高一 · 代数
函数 $y=\frac{x a^{x}}{|x|}(0<a<1)$ 的图象的大致形状是( )
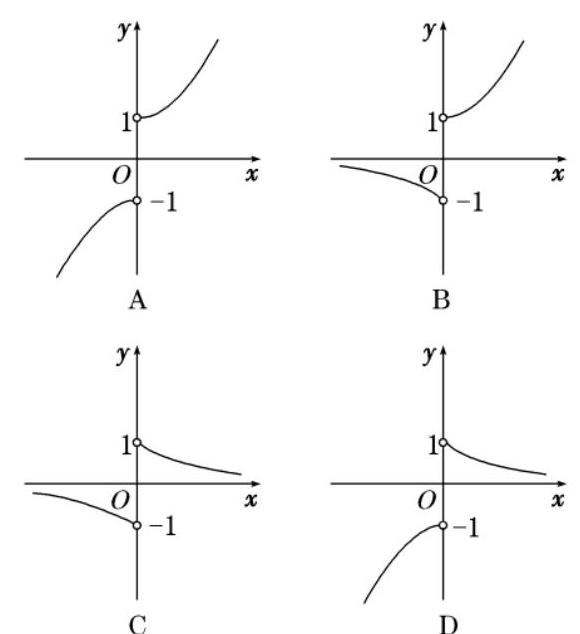

答案: D
解析: 当 $x>0$ 时, $y=a^{x}(0<a<1)$, 故去掉 $\mathrm{A} 、 \mathrm{~B}$, 当 $x<0$ 时, $y=-a^{x}$, 与 $y=a^{x}(0<a<1, x<0)$的图象关于 $x$ 轴对称, 故选 D.